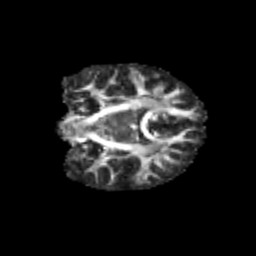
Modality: FA
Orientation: coronal
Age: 11
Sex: female
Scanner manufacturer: siemens
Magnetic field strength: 3 T
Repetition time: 3.8 s
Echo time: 0.07 s